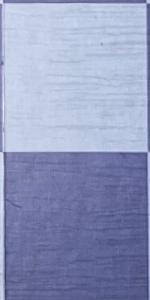
Label: Empty